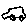
Label: car